Question: I'm getting an 'ActiveSupport::HashWithIndifferentAccess' error when I try to update an embedded form.
Here's the simplest example:
Form:
'''
<h1>PlayersToTeams#edit</h1>
<%= form_for @players_to_teams do |field| %>
<%= field.fields_for @players_to_teams.player do |f| %>
<%= f.label :IsActive %>
<%= f.text_field :IsActive %>
<% end %>
<%= field.label :BT %>
<%= field.text_field :BT %>
<br/>
<%= field.submit "Save", class: 'btn btn-primary' %>
<% end %>
'''
Models:
'''
class PlayersToTeam < ActiveRecord::Base
belongs_to :player
belongs_to :team
accepts_nested_attributes_for :player
end
class Player < ActiveRecord::Base
has_many :players_to_teams
has_many :teams, through: :players_to_teams
end
'''
Controller:
'''
class PlayersToTeamsController < ApplicationController
def edit
@players_to_teams=PlayersToTeam.find(params[:id])
end
def update
@players_to_teams=PlayersToTeam.find(params[:id])
respond_to do |format|
if @players_to_teams.update_attributes(params[:players_to_team])
format.html { redirect_to @players_to_teams, notice: 'Player_to_Team was successfully updated.' }
format.json { head :no_content }
else
format.html { render action: "edit" }
format.json { render json: @players_to_teams.errors, status: :unprocessable_entity }
end
end
end
end
'''
This is the 'params[:players_to_team]' object upon form submission:

What does an 'ActiveSupport::HashWithIndifferentAccess' error mean? What do I need to do to have this form update the 'players_to_team' entry?
'BT' is a column in 'players_to_teams'. If I remove teh 'field_for' block, I can successfully save the 'BT' field/the 'players_to_teams' row.
Thanks
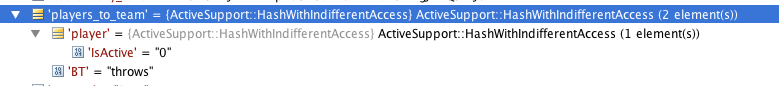
Answer: Credit goes to @Brandan. Answered: <URL>
> Okay, I was able to clone your sample project and reproduce the error.
I think I understand what's happening.After your call to accepts_nested_attributes_for, you now have an
instance method on your model named 'player_attributes='. This is in
addition to the 'player=' method that's normally defined for a 'has_one'
association. The 'player_attributes=' method accepts a hash of
attributes, whereas the 'player=' method only accepts an actual Player
object.Here's an example of the text input generated when you called
'fields_for @players_to_teams.player':'<input name="players_to_team[player][name]" ... />' and here's that
same input when calling 'fields_for :player':'<input name="players_to_team[player_attributes][name]" ... />' When you
call 'update_attributes' in your controller, the first example will call
'player=', while the second example will call 'player_attributes='. In
both cases, the argument passed to the method is a hash (because
params is ultimately just a hash of hashes).That's why you were getting an 'AssociationTypeMismatch': you can't pass
a hash to 'player=', only a Player object.It appears that the only safe way to use 'fields_for' with
'accepts_nested_attributes_for' is by passing the name of the
association and not the association itself.So to answer your original question, the difference is that one works
and the other doesn't :-)